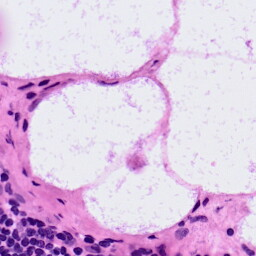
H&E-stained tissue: LymphNode